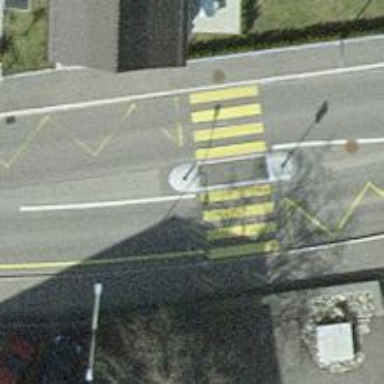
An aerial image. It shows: Uncontrolled zebra crossing with central island.